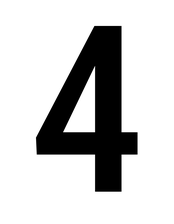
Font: Roboto_Condensed_Medium